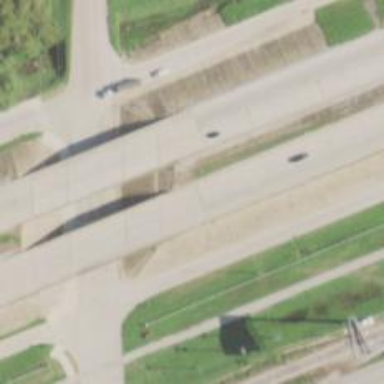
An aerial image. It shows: Motorway bridge.